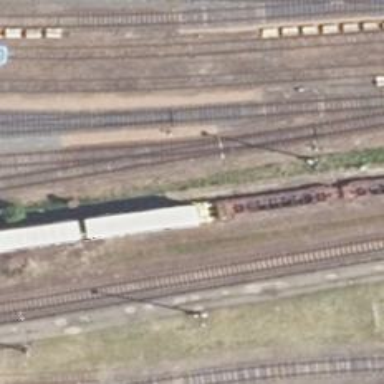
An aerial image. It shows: Railway switch.